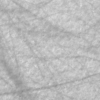
Label: not_dusty